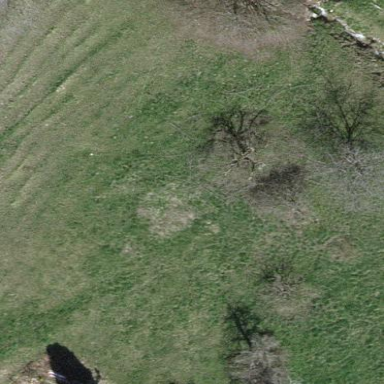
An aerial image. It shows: Orchard.